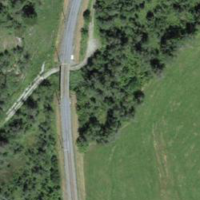
EUNIS habitat code: 21
Species observed at this site:
Caltha palustris